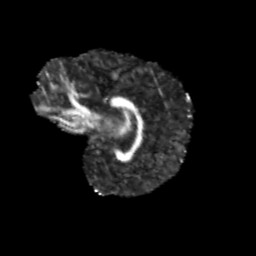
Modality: FA
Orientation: sagittal
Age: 12
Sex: female
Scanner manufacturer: siemens
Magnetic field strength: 3 T
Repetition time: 3.8 s
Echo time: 0.07 s